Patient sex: M
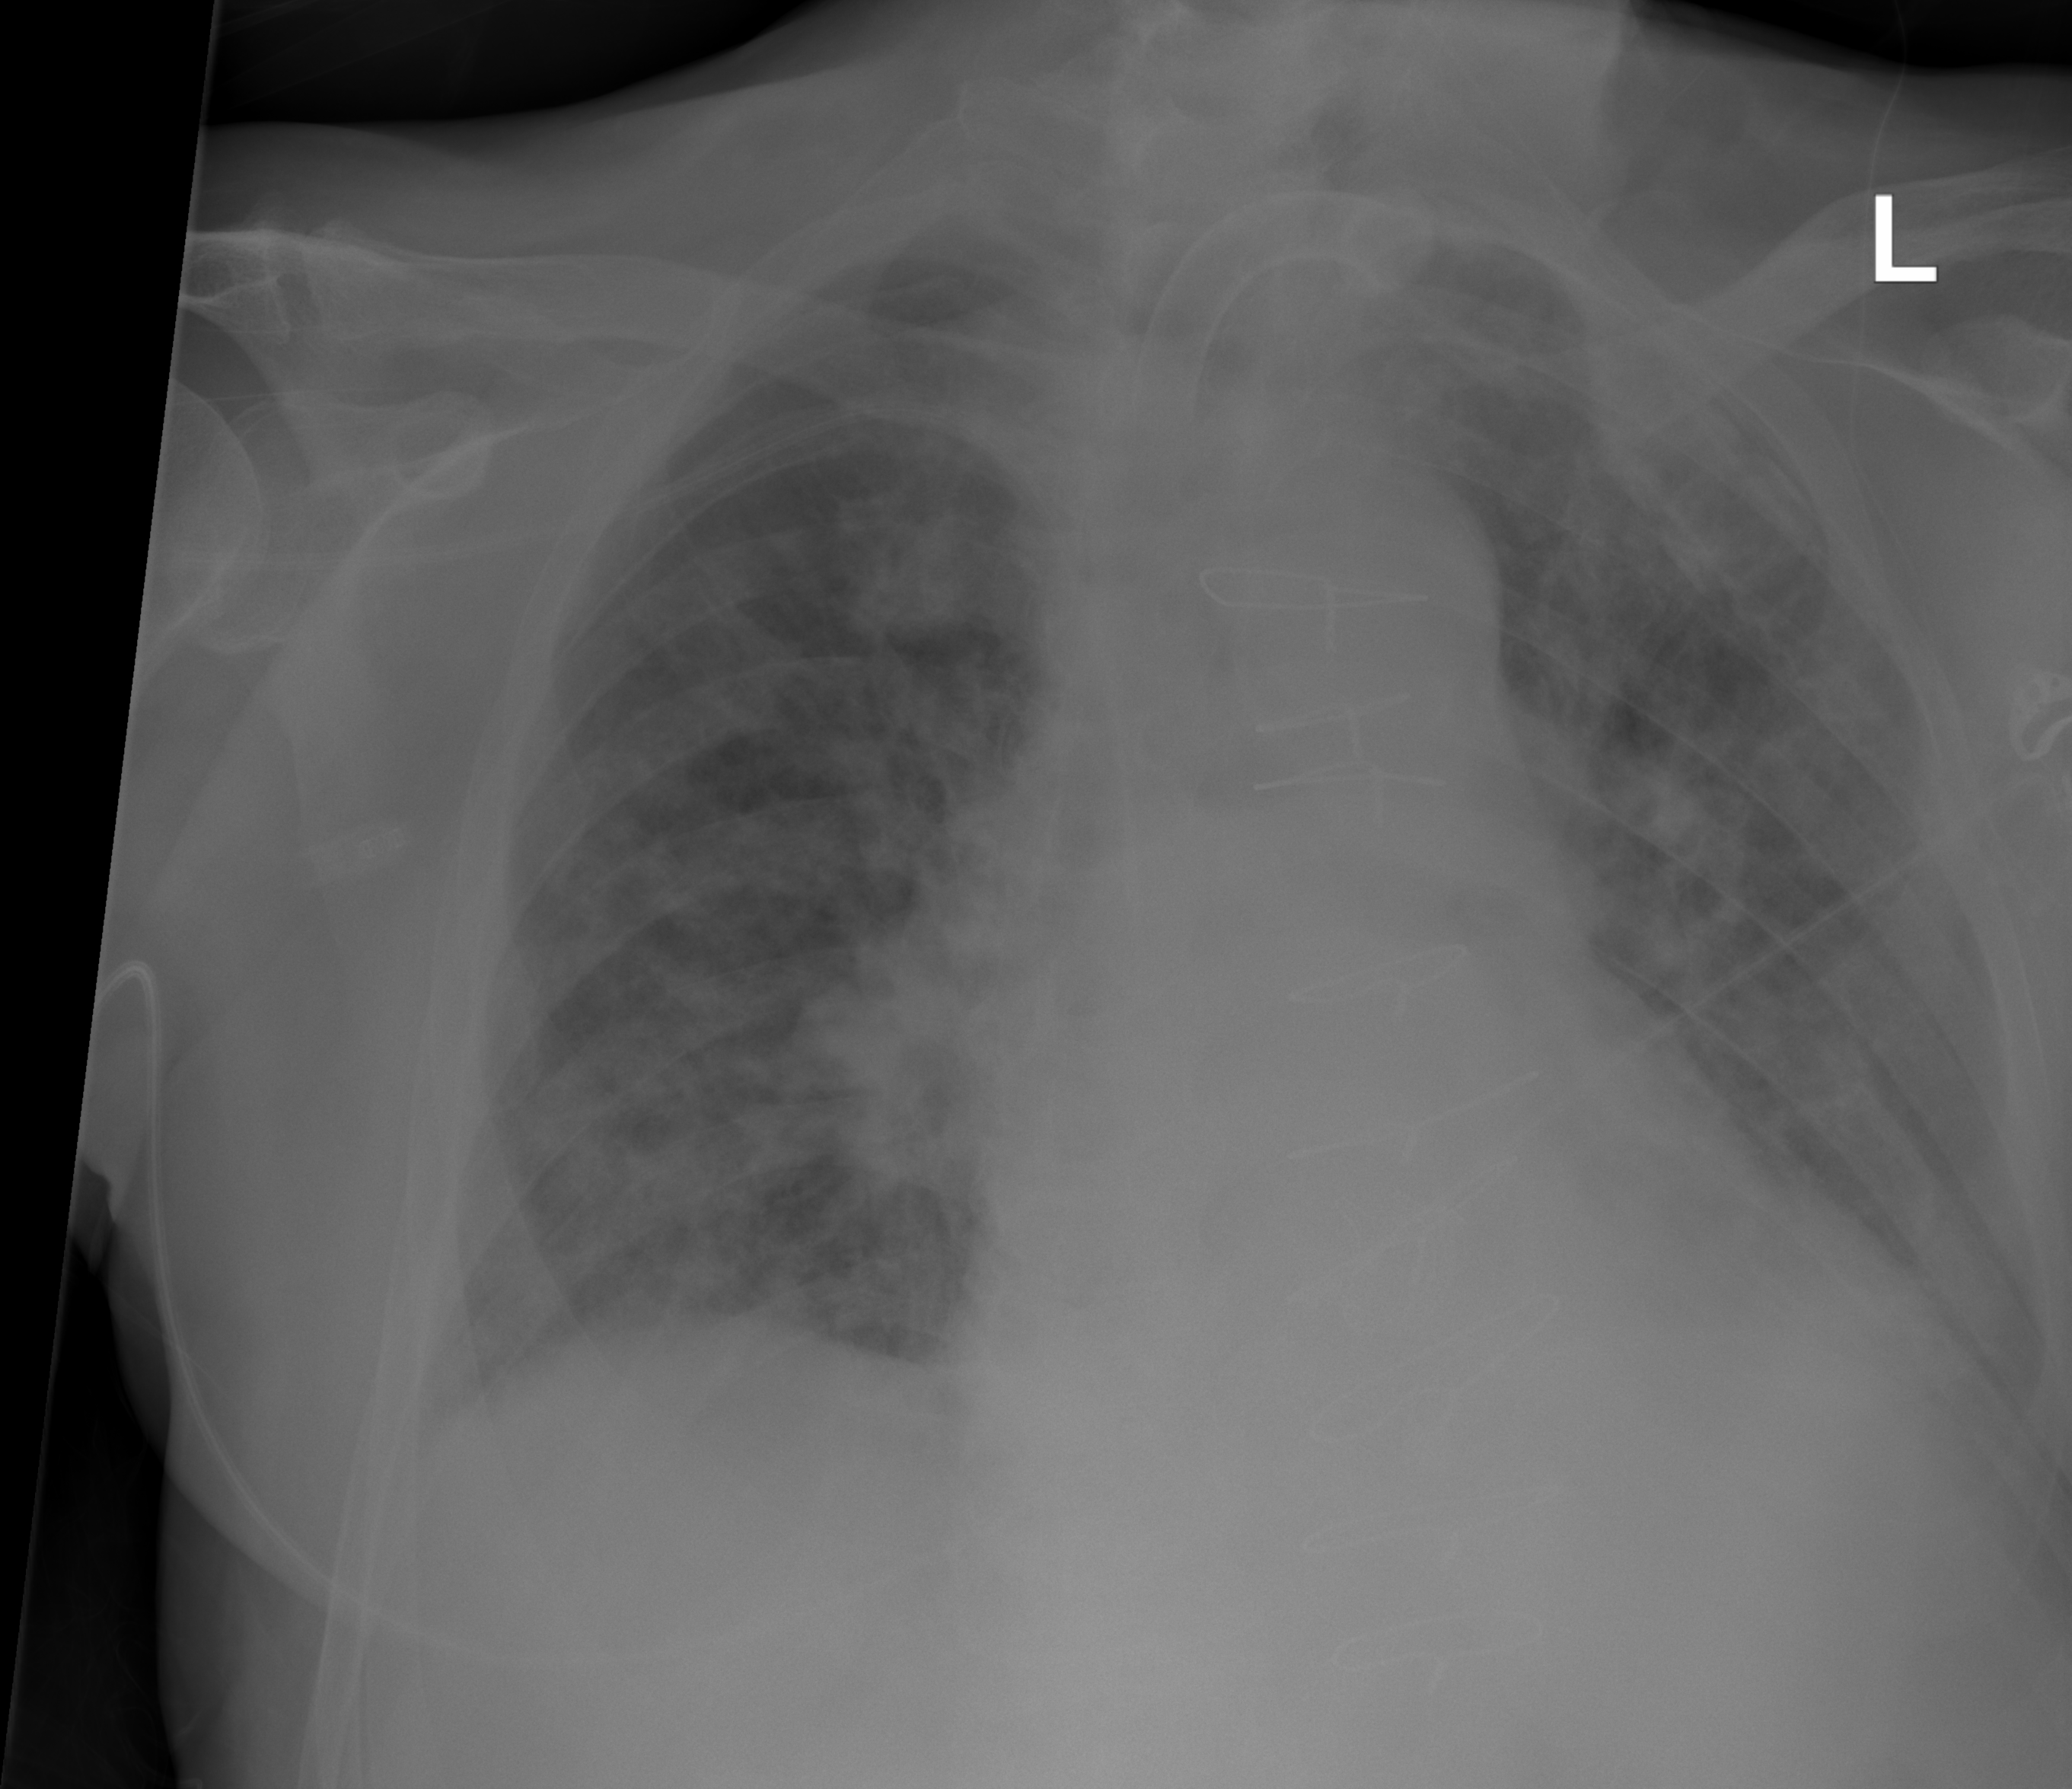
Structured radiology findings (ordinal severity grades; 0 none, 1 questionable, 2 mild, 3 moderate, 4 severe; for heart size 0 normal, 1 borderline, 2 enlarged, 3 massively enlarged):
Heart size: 2
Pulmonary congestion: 3
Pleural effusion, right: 0
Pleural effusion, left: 2
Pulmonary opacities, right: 2
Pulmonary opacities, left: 2
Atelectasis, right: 0
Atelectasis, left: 0